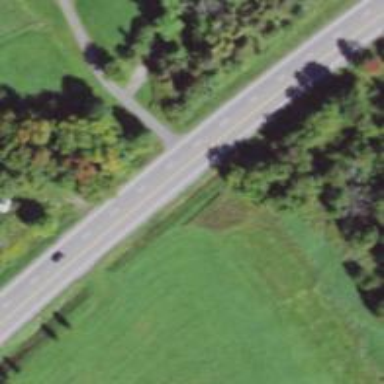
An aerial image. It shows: Primary highway.